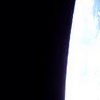
Label: space